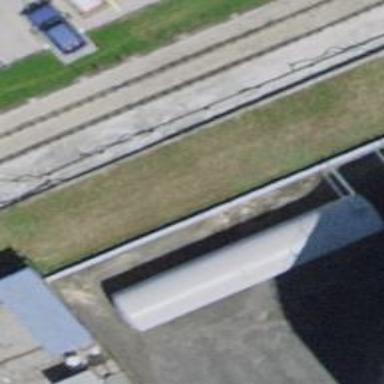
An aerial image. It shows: Storage tank with man-made structure.